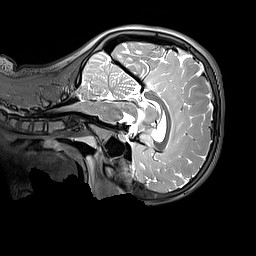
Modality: T2w
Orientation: sagittal
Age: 12
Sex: female
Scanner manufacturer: siemens
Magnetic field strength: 3 T
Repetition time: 3.2 s
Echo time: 0.408 s